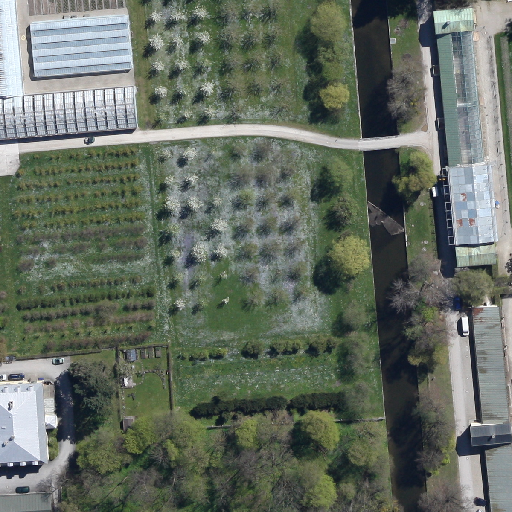
Referring expression: car driving on the road